Question: This is my code:
'''
foreach (Database.Photo photo in eventPhotos)
{
Image img = new Image();
img.Height = 100;
img.Width = 80;
img.Focusable = true;
img.MouseDown += new MouseButtonEventHandler(img_MouseDown);
string littleString = photo.PhotoUrl;
littleString = littleString.Replace(".jpg", "t.jpg");
BitmapImage bi = new BitmapImage();
bi.BeginInit();
bi.UriSource = new Uri(littleString, UriKind.Absolute);
bi.EndInit();
img.Source = bi;
imagesEvent1.Children.Add(img);
}
'''
But not all images are loaded.:

in this time, images No. 3,5 are not loaded, in next time other images are not loaded.
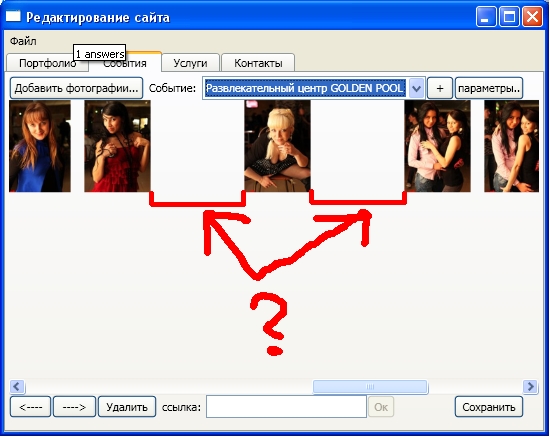
Answer: The image download may be failing. Try handling the ImageFailed event on the Image control and see if that fires.